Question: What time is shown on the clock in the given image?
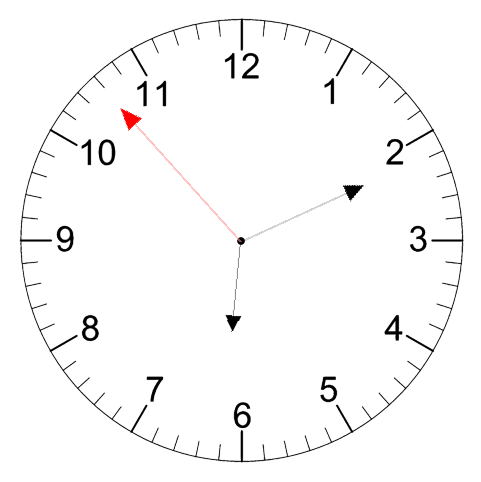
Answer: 06:10:53